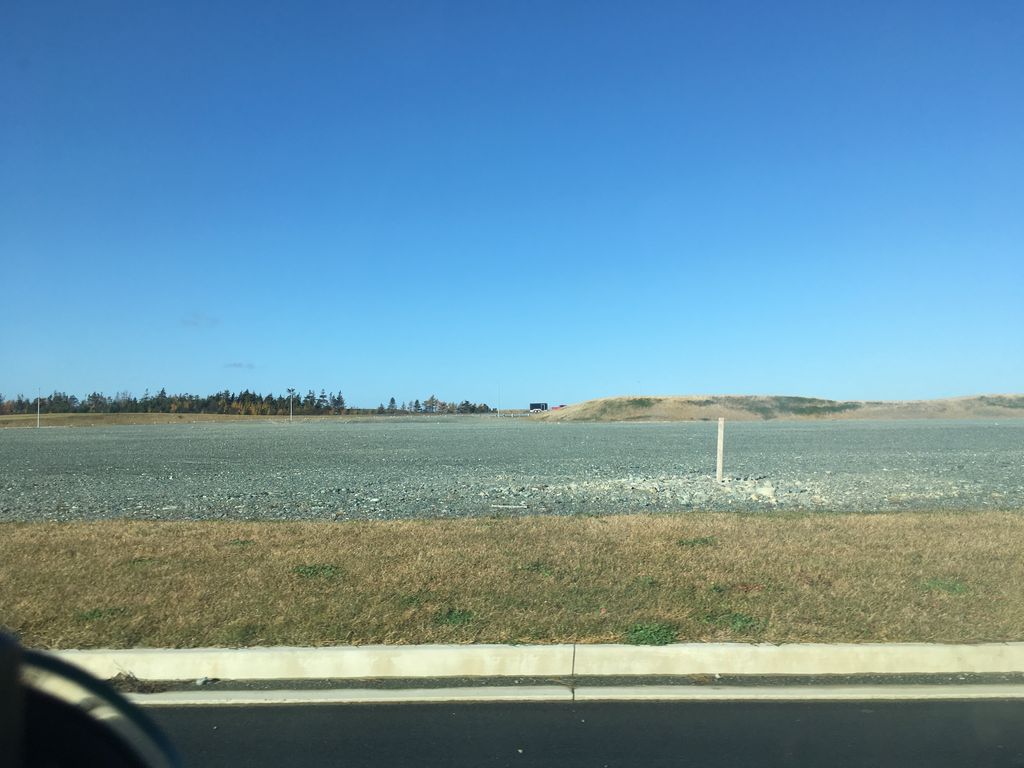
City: st_johns